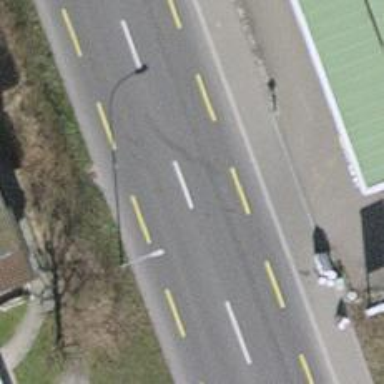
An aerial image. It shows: Secondary road with asphalt surface. It includes cycle lane and trolley wires.